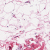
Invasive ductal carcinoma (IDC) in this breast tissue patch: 0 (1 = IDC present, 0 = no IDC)